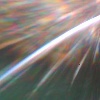
Label: sunburn